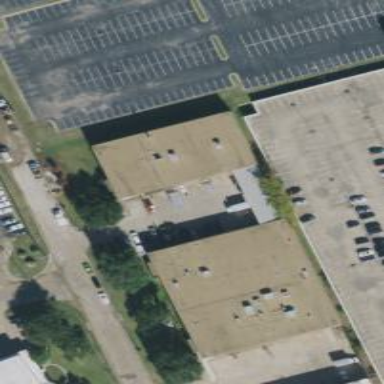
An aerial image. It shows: Warehouse building.